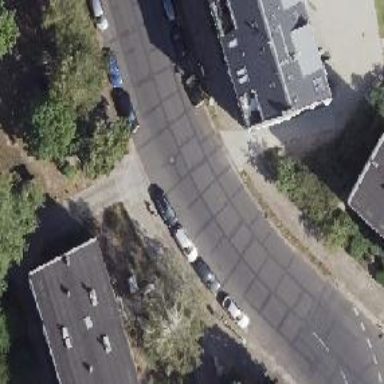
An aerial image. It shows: Tertiary road with asphalt surface. There are sidewalks on both sides and parking lane on the right.